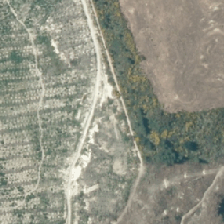
Land cover: harvested_forest